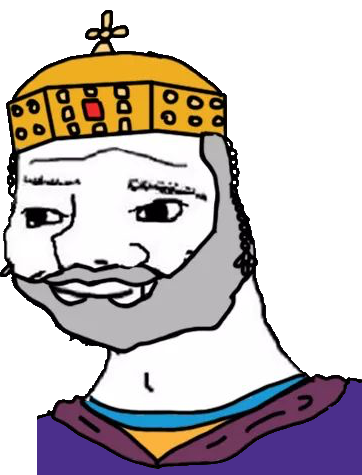
Label: 5_Boomer